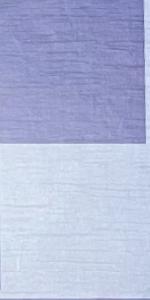
Label: Empty